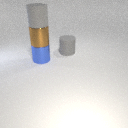
large blue metal cylinder in front of large gray rubber cylinder